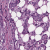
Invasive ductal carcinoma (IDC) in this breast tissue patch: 1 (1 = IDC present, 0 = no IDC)